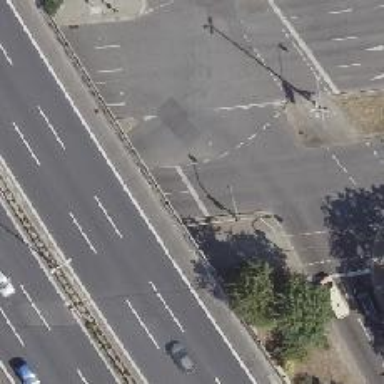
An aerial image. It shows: Asphalt tertiary road with lane markings. It is dual carriageway.